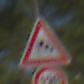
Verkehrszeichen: SeitenwindVonLinks
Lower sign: Geschwindigkeit120
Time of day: MorningAfternoon
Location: Outdoor (Nature)
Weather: Clear
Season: Summer
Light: Natural